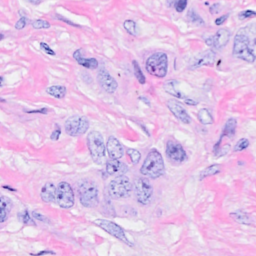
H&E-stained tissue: Breast